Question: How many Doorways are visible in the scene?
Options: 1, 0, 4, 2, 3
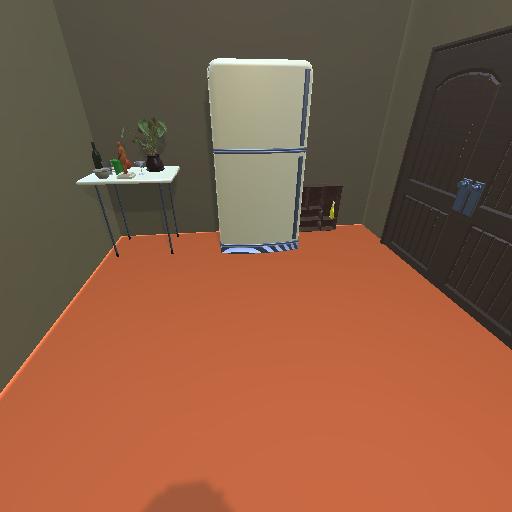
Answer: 1